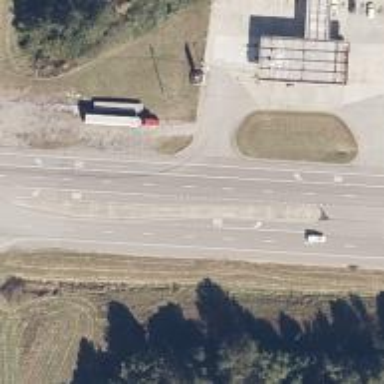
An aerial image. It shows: Primary highway with asphalt surface. It is dual carriageway.